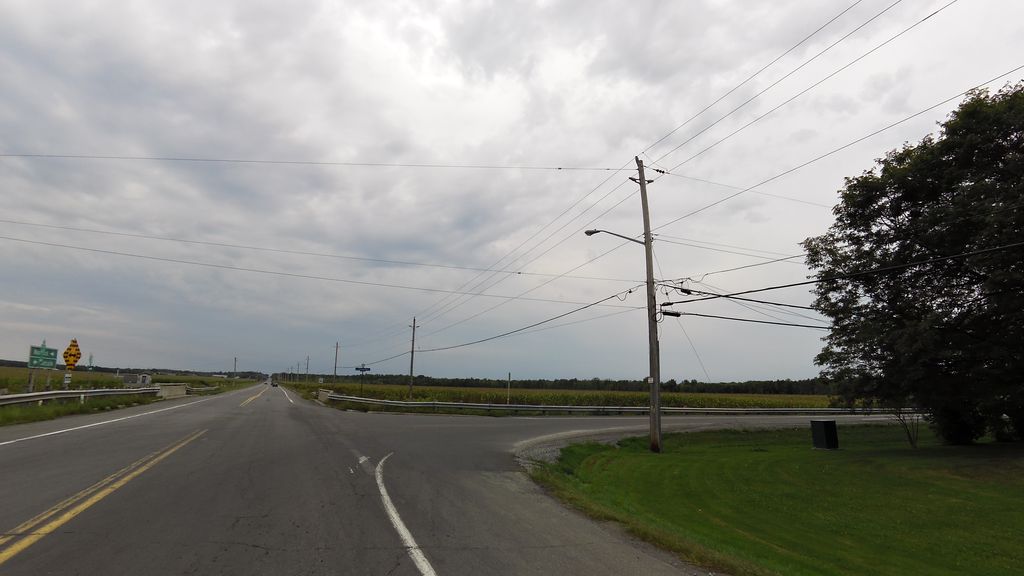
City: ottawa-gatineau